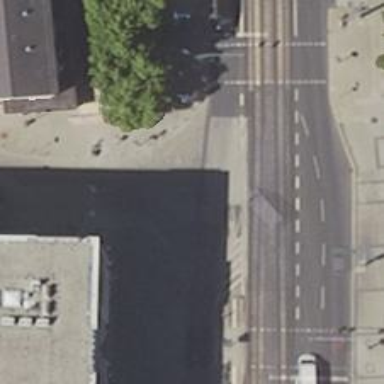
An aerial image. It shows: Road with traffic signals.